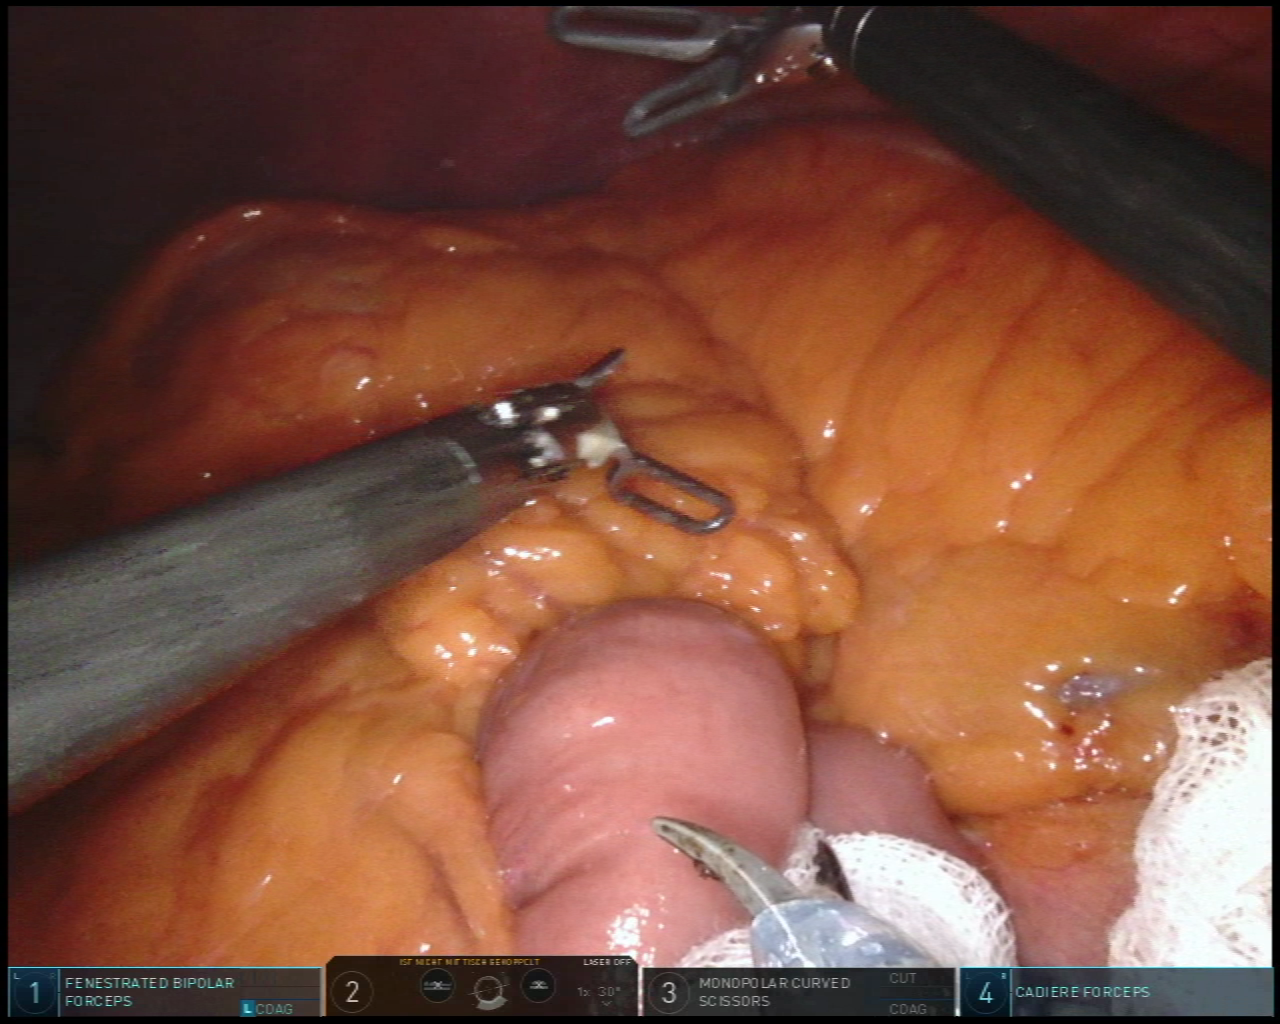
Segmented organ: intestinal_veins
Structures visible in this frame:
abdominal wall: yes
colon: yes
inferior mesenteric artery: no
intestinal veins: yes
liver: no
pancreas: no
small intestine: yes
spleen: no
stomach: no
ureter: no
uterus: no
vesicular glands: no